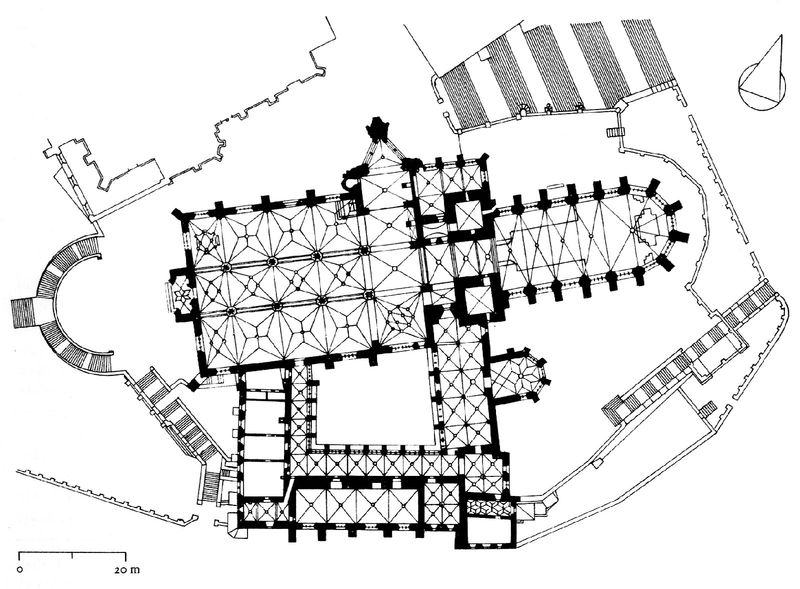
Titel: Dom in Erfurt
Standort: Erfurt, Dom (EU - D - Thüringen)
Schlagwörter: fenster, pfeiler, schwarz, skizze, säulen, zeichnung, dach, gebäude, schloss, architektur, kirche, gotik, garten, treppen, stufen, striche, befestigung, burg, kloster, dom, schnitt, schwarzweiß, räume, entwurf, kathedrale, dreischiffig, kreuzgewölbe, mauern, altarraum, apsis, romanik, plan, grundriss, kreuzgang, massstab, nischen, bauzeichnung, rundgang, 20m, himmelrichtung, nordost, rundgabg, bauplan lageplan architektur